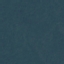
Land use / land cover: Forest